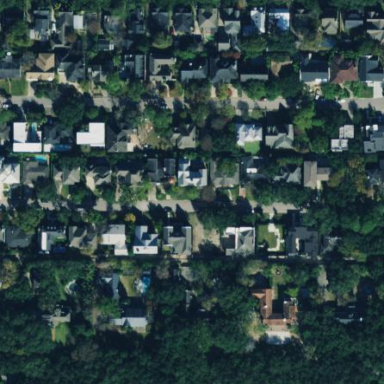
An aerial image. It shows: Residential area within neighborhood.